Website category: sports
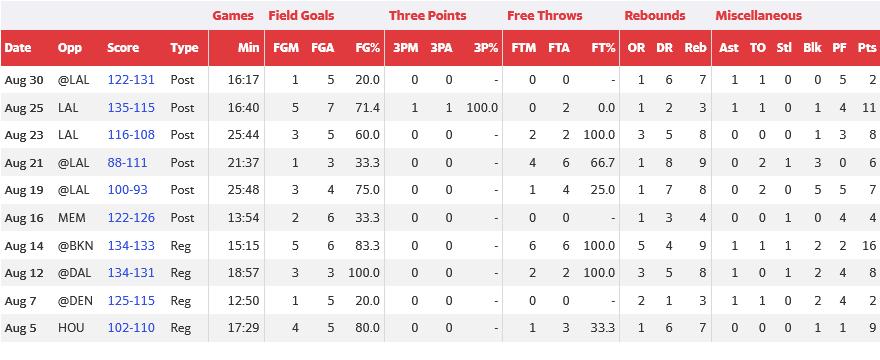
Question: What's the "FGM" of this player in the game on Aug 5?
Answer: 4

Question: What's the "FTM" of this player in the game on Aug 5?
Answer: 1

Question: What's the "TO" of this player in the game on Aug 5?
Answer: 0

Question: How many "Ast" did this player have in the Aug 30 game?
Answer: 1

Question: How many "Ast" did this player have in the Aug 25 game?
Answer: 1

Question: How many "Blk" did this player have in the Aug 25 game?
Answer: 1

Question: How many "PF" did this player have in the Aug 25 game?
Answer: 4

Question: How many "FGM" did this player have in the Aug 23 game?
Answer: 3

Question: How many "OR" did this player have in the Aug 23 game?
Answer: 3

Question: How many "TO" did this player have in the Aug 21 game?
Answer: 2

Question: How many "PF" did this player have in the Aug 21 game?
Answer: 0

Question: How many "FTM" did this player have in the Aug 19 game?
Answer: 1

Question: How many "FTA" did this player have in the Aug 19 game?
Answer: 4

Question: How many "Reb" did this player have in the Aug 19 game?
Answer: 8

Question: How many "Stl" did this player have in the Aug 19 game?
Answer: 0

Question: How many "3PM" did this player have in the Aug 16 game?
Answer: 0

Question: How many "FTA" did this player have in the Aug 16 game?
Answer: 0

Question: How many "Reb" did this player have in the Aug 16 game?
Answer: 4

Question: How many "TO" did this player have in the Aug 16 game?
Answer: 0

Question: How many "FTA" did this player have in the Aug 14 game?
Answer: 6

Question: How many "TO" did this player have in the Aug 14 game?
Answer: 1

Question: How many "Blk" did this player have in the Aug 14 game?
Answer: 2

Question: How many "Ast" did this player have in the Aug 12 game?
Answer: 1

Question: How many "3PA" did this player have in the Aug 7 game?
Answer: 0

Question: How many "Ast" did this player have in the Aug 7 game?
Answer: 1

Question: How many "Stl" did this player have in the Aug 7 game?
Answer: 0

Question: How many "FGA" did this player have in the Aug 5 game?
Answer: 5

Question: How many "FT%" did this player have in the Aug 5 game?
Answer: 33.3

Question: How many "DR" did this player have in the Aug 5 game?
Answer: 6

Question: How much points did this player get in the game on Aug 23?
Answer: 8

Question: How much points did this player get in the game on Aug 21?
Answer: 6

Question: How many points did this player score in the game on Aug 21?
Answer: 6

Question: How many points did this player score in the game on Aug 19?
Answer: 7

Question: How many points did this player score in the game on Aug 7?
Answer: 2

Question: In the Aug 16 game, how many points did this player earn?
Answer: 4

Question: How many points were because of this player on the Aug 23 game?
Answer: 8

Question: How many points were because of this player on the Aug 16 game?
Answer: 4